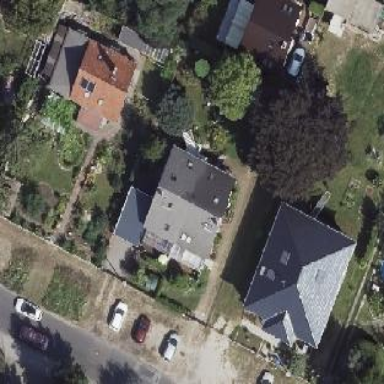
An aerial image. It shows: Detached building.